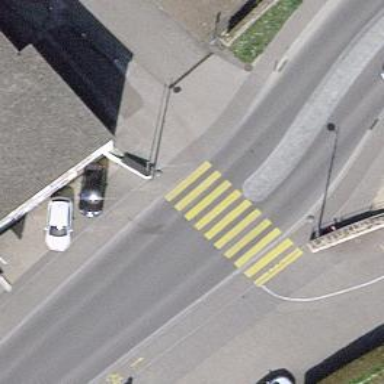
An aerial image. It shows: Uncontrolled zebra crossing on the road.